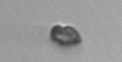
Label: Heterocapsa_rotundata